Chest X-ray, PA view. Patient: 30 years old, sex F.
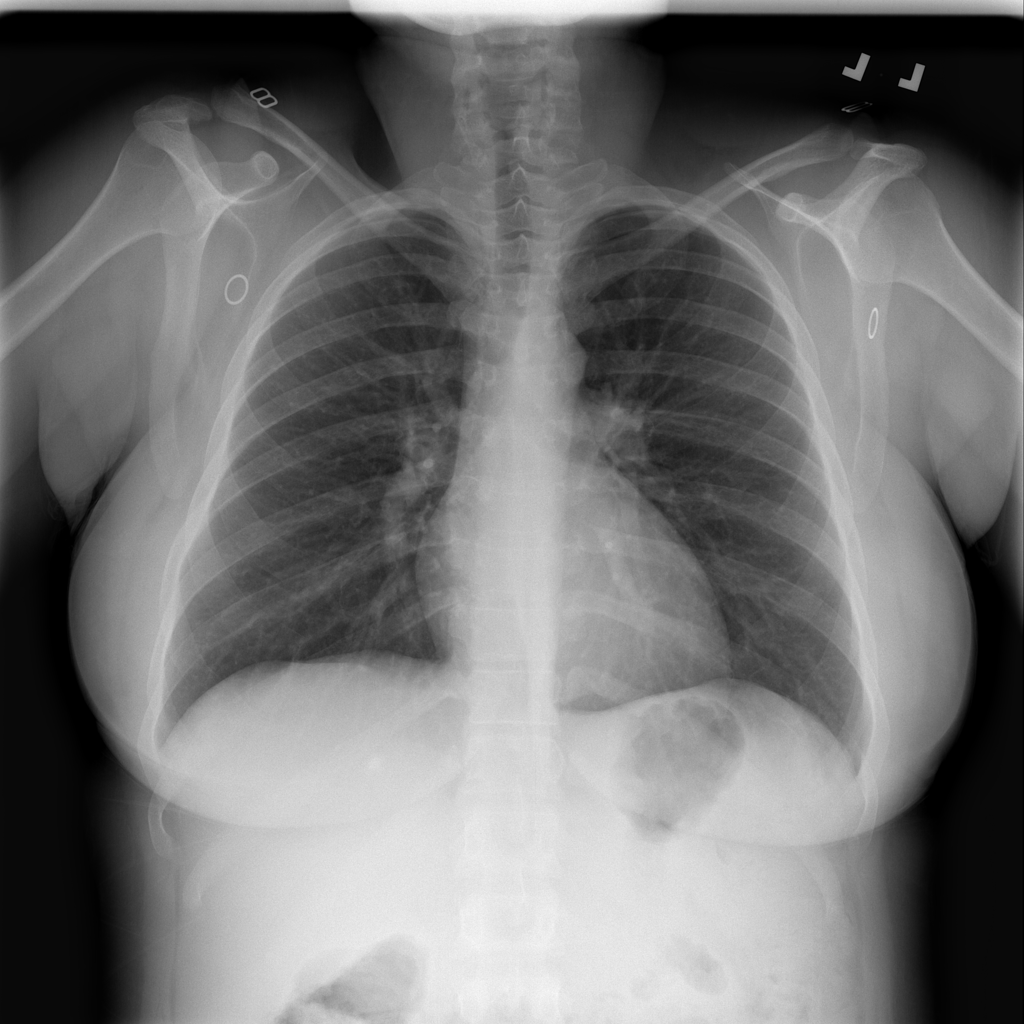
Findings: No Finding